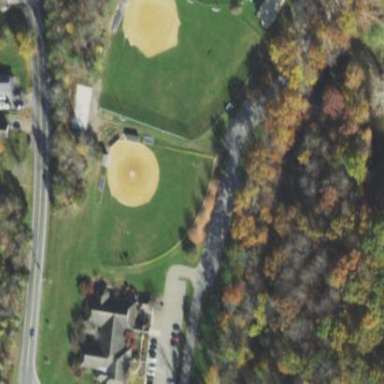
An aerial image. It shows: Baseball pitch for leisure land activities.